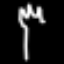
Label: fork